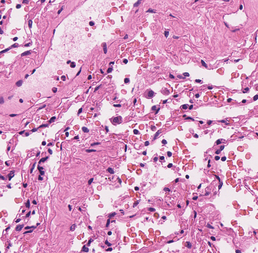
Tumor epithelial tissue: no
Tumor-associated stroma tissue: no
Normal tissue: yes